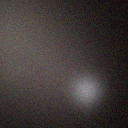
Screen state: off